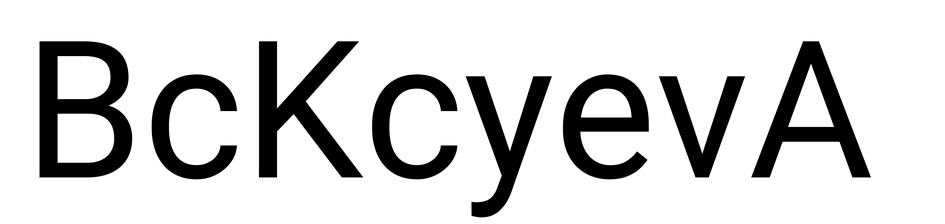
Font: Roboto_Regular